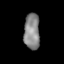
Tissue: lung
Cell type: Epithelial cells
Senescence score: 0.2362
Nuclear area (px): 558
Mean DAPI intensity: 133.943